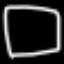
Label: square